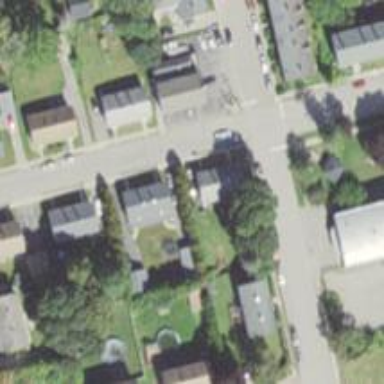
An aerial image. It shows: Residential driveway serving as service road.